Interaction volume radius: 5 \u00c5
Interaction volume height: 10 \u00c5
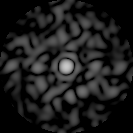
Disorder parameter: 0.8349